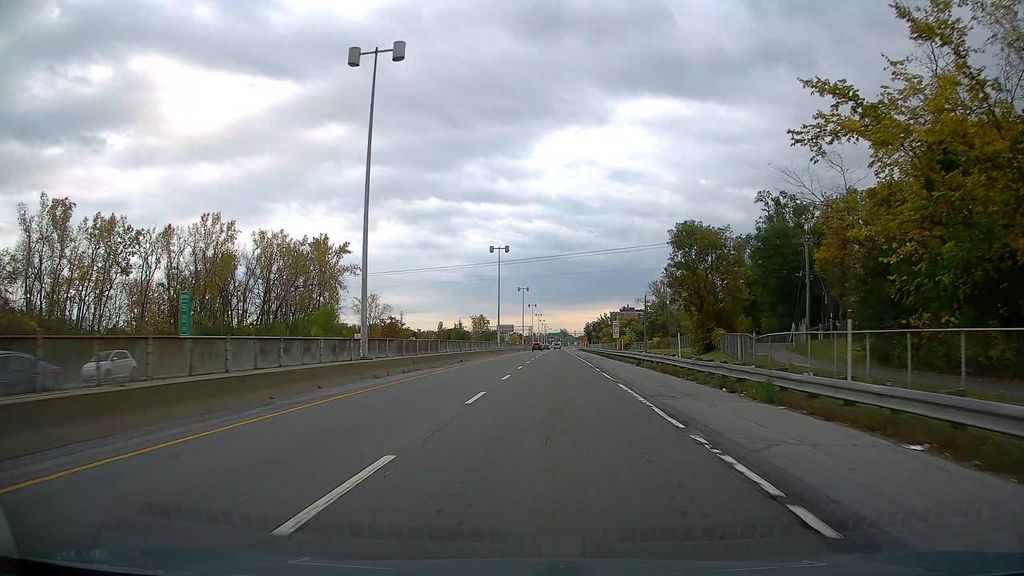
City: montreal